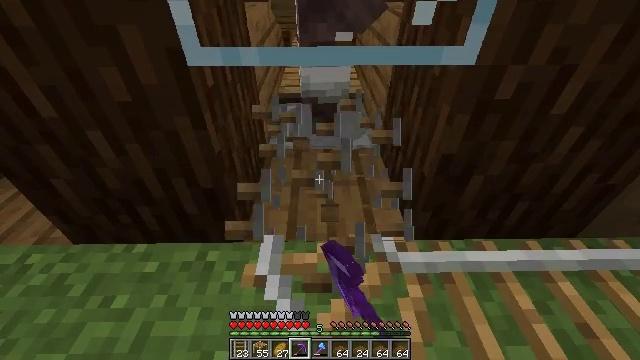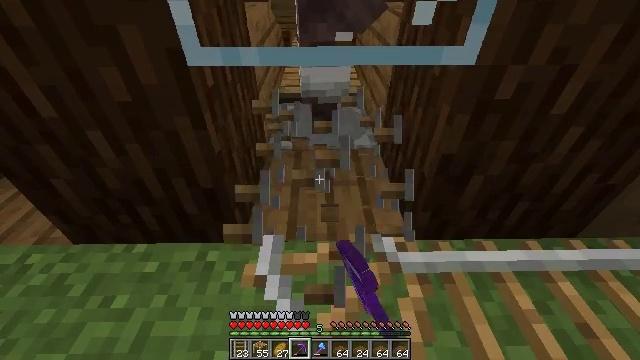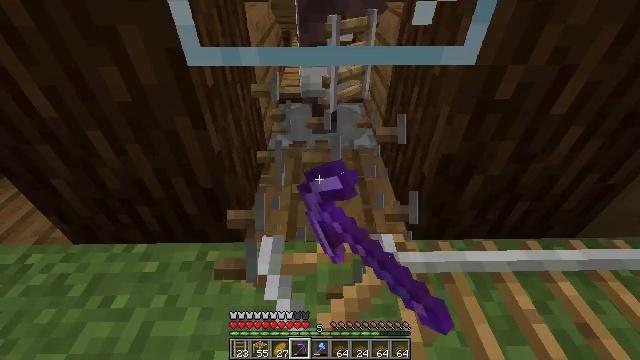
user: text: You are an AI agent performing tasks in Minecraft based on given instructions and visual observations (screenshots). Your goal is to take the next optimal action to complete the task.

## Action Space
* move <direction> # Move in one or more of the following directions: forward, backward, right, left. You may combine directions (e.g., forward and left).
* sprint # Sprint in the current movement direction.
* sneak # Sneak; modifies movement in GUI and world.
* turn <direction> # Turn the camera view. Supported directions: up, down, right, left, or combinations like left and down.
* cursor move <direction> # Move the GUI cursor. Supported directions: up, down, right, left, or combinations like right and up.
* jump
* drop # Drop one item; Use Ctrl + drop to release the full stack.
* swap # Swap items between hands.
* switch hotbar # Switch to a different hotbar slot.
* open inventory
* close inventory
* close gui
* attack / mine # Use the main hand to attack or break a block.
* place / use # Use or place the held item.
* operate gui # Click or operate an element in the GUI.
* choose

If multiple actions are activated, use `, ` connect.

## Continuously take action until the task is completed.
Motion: motion action
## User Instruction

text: Mine the rail.
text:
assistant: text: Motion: sneak, attack / mine
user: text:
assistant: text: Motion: sneak, attack / mine
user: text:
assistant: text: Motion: sneak, attack / mine